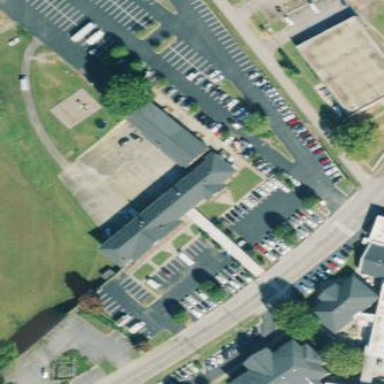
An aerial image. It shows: Building.